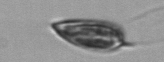
Label: Prorocentrum_triestinum